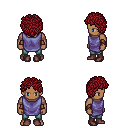
a pixel art fantasy rpg character, male body template, human, dark skin, chain tabard jacket, teal pants, brunette curly afro hairstyle, leather bracers, maroon shoes, four views (front, back, left, right), 2x2 character sprite sheet, small pixel art, hard edges, no anti-aliasing